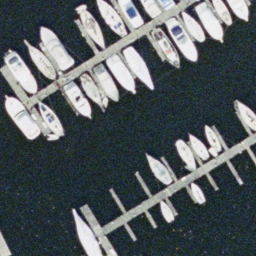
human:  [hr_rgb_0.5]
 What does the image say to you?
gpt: harbor